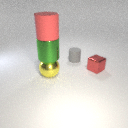
small gray rubber cylinder to the left of small red metal cube